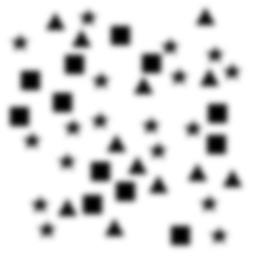
Squares: 12
Triangles: 12
Stars: 18
Total shapes: 42